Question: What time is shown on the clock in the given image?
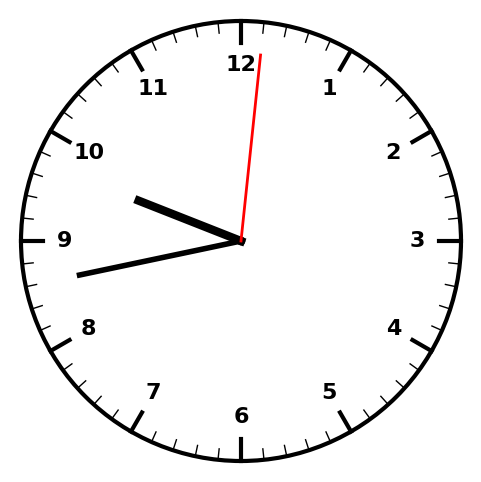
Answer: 09:43:01